Field crop: maize
Growth stage: 1
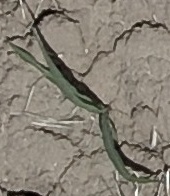
Species: sorghum